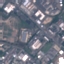
Land use / land cover class: Industrial